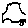
Label: car